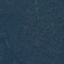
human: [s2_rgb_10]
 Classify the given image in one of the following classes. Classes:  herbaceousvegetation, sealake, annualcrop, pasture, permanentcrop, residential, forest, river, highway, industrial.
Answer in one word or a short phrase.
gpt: Forest